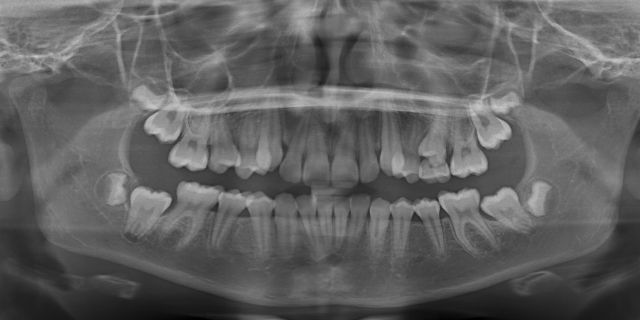
adult